Field crop: tomato
Growth stage: 1
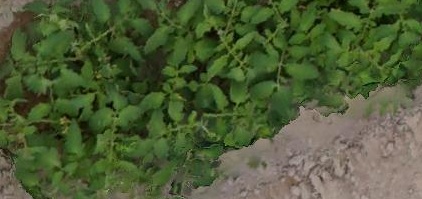
Species: tomato